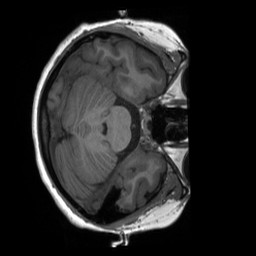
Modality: T1w
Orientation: axial
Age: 28
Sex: female
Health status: ill
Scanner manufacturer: siemens
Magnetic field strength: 3 T
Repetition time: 2.3 s
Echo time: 0.00236 s